Interaction volume radius: 10 \u00c5
Interaction volume height: 20 \u00c5
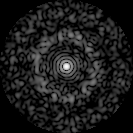
Disorder parameter: 0.8408